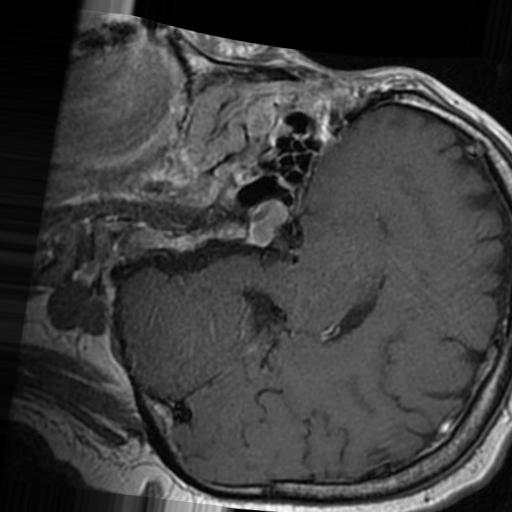
Label: brain_tumor